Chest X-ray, PA view. Patient: 30 years old, sex M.
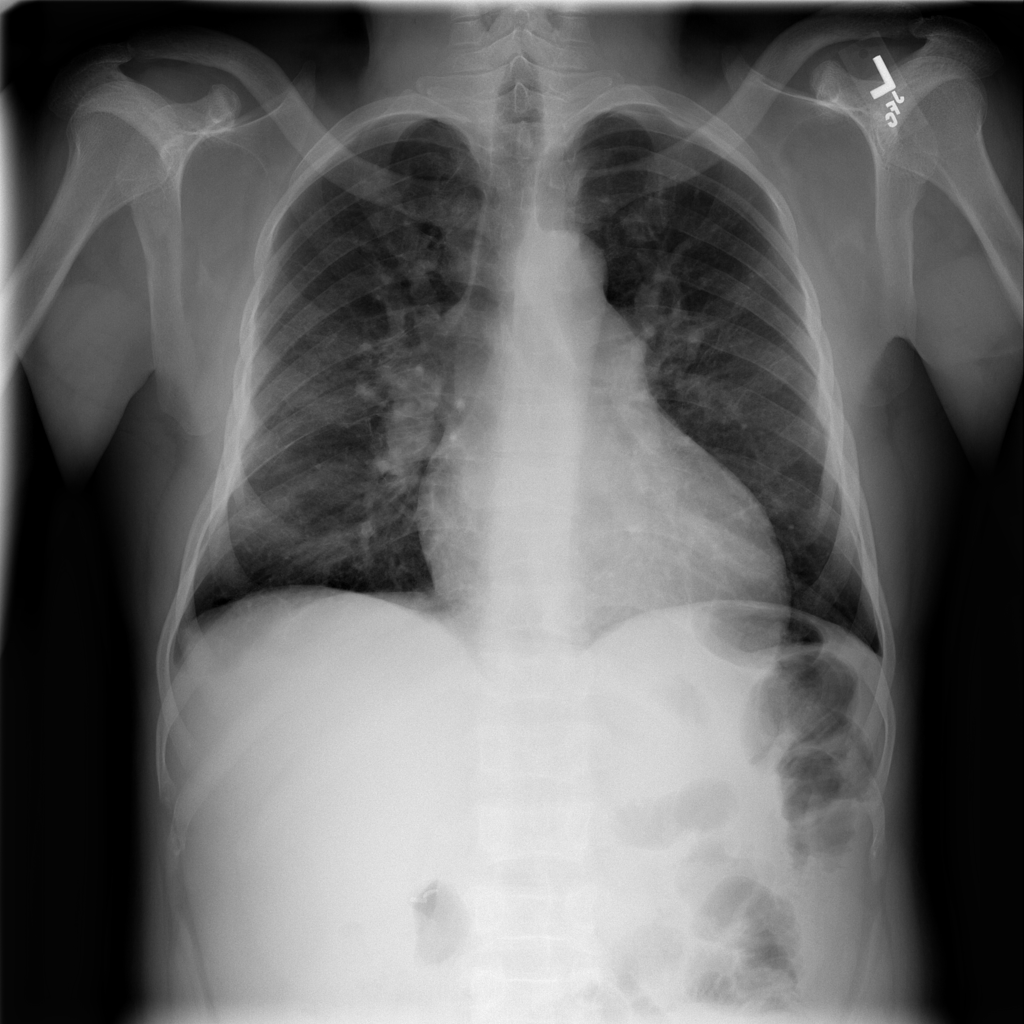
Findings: No Finding